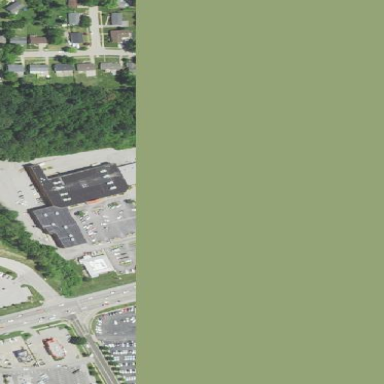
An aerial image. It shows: Retail building.